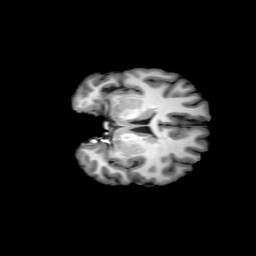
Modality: T1w
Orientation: coronal
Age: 31
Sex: female
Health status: ill